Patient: sex F, age 46
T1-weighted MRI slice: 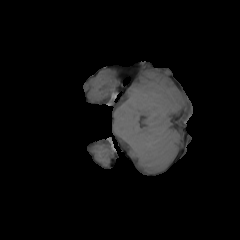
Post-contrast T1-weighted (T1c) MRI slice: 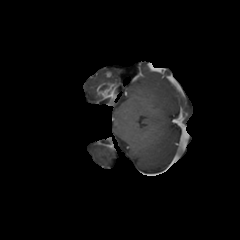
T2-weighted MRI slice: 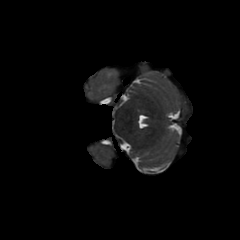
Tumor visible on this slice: yes
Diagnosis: Glioblastoma, IDH-wildtype
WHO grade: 4